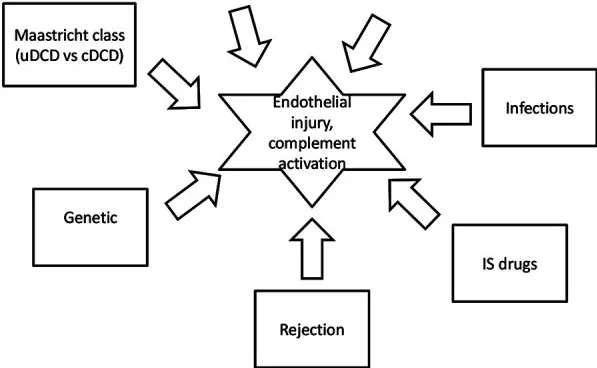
Risk factors for aHUS recurrence after uDCD. Modified from Zuber et al. . uDCD = uncontrolled donation after circulatory death; cDCD = controlled donation after circulatory death; IS = immunosuppressive; IRI = ischemia-reperfusion injury.
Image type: pathology (giemsa)